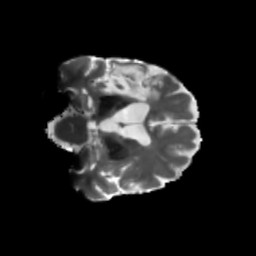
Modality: T2w
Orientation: coronal
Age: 64
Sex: female
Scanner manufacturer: siemens
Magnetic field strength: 3 T
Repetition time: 5.25 s
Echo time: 0.08 s